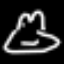
Label: frog